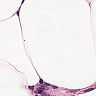
Metastatic tissue present: no